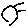
Label: sun